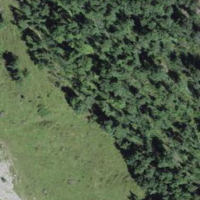
EUNIS habitat code: 44
Species observed at this site:
Laburnum alpinum